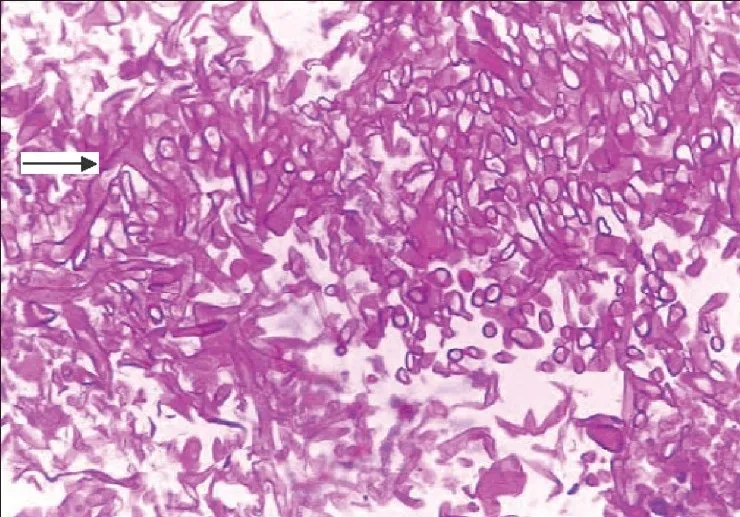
Histology of sinus mucosa showing extensive necrosis with branching aseptate hyphae and a few distorted hyphae (arrow).
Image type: pathology (pas)